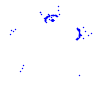
Particle: kaon